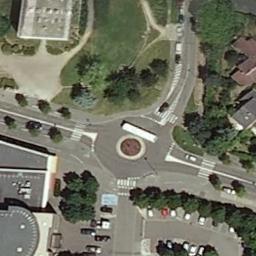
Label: roundabout